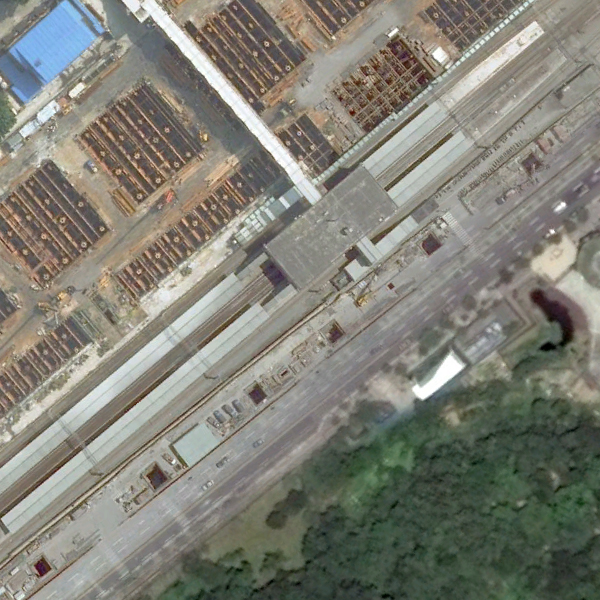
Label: RailwayStation